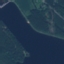
Land use / land cover class: River